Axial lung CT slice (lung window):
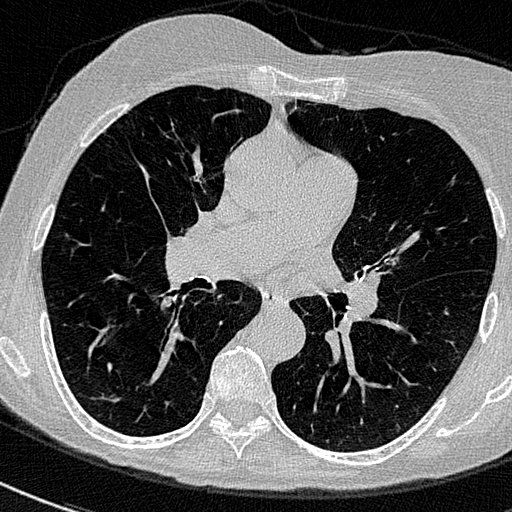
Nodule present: no